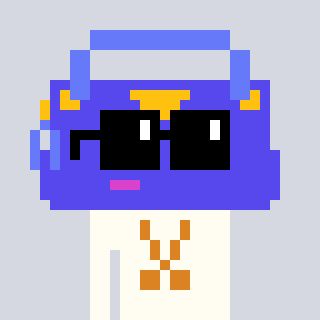
a pixel art character with square black sunglasses, a bag-shaped head and a grayscale-colored body on a cool background